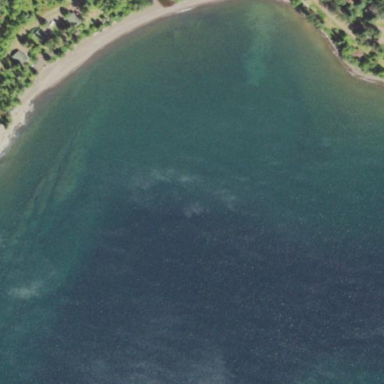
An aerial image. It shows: Stony beach with natural beauty.